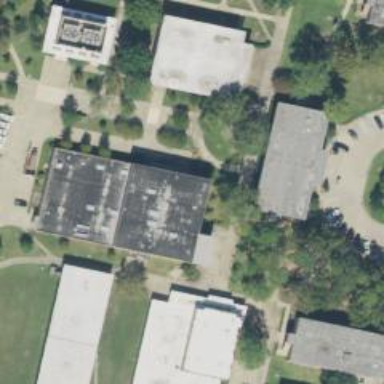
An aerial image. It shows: College building.